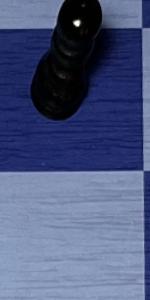
Label: Empty